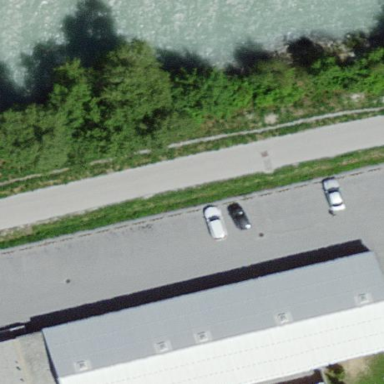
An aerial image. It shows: Parking area with surface.